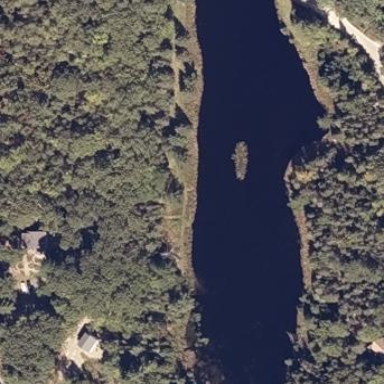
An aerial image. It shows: Pond surrounded by natural water.